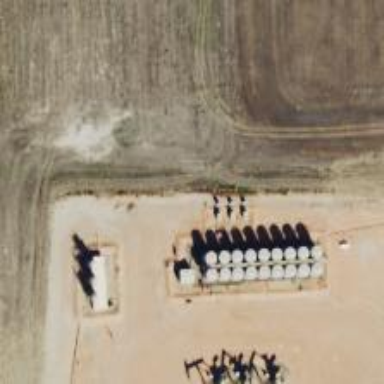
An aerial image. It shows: Storage tank that is man-made.